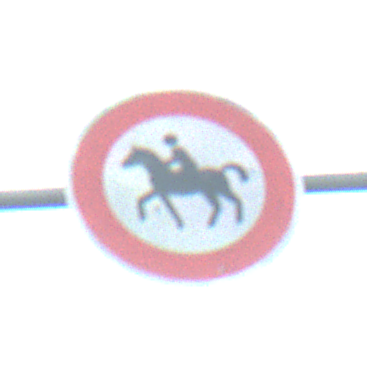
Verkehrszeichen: VerbotReiter
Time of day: SunriseSunset
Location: Outdoor (RoadRail)
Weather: PartlyCloudy
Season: NotSpecified
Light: Natural